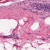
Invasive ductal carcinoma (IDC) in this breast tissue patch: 0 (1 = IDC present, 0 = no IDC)